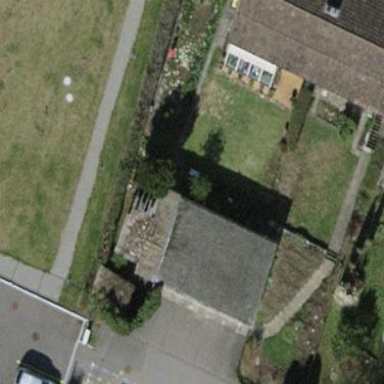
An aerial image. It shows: Group of garages.